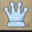
Piece: wQ